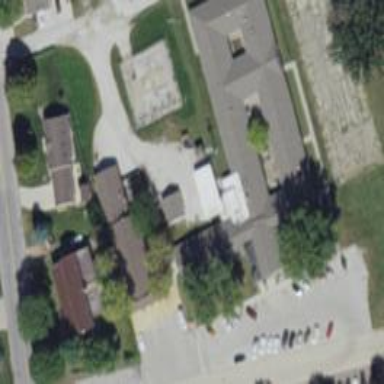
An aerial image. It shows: Nursing home.